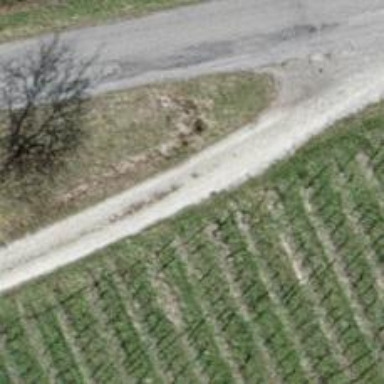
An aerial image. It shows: Gravel track with grade2 quality.